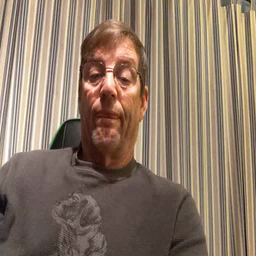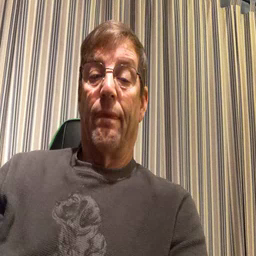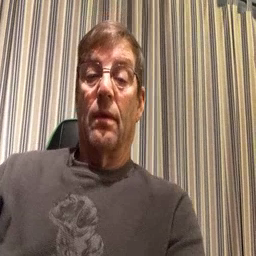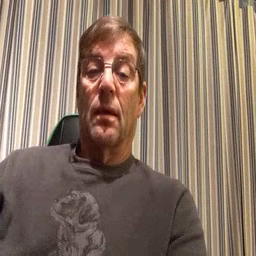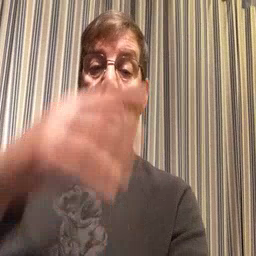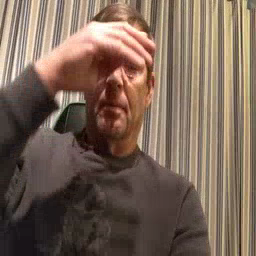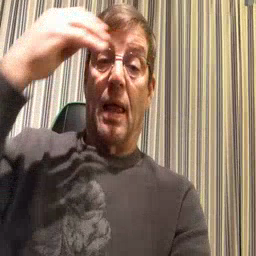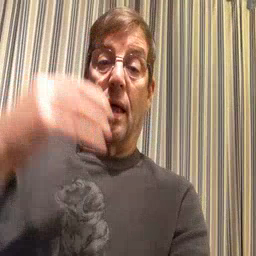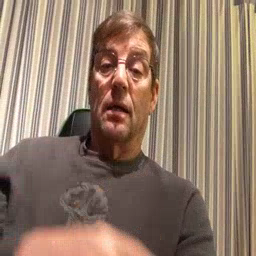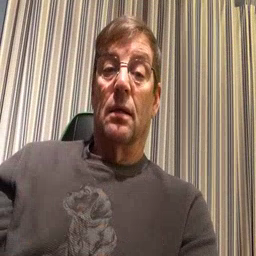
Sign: black